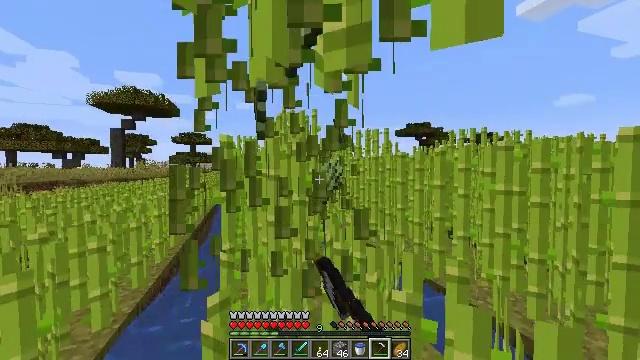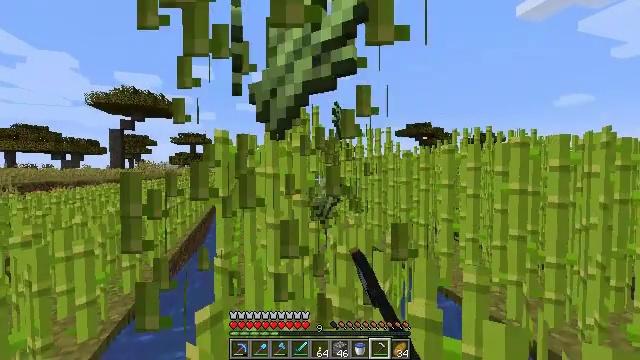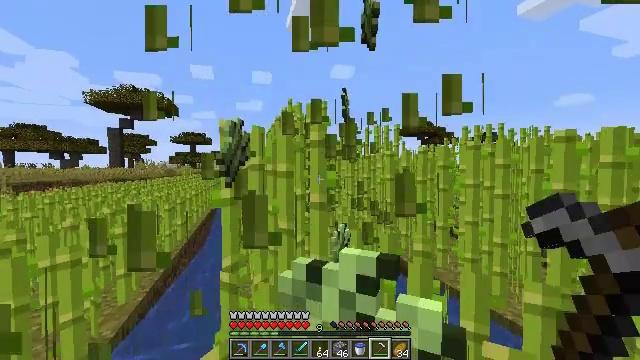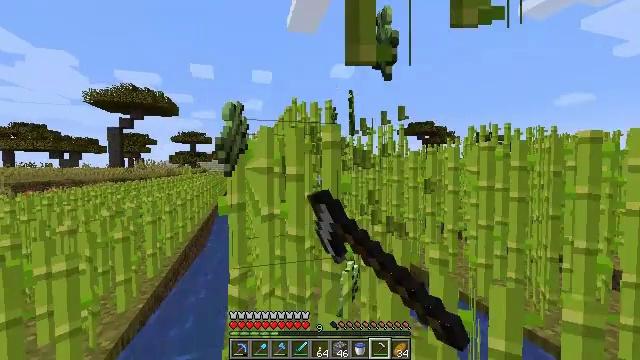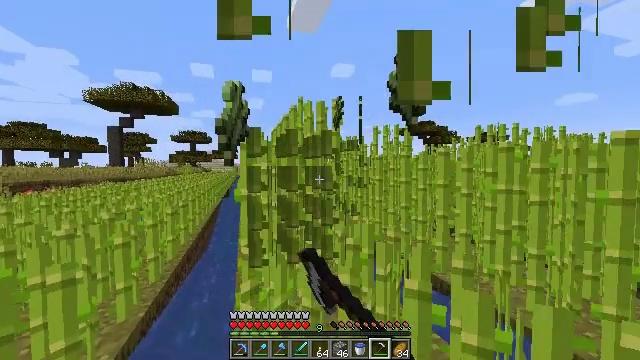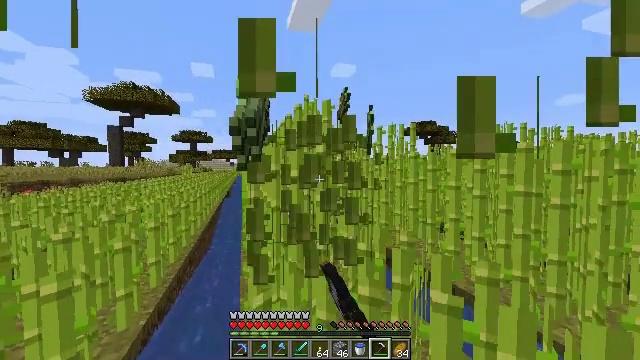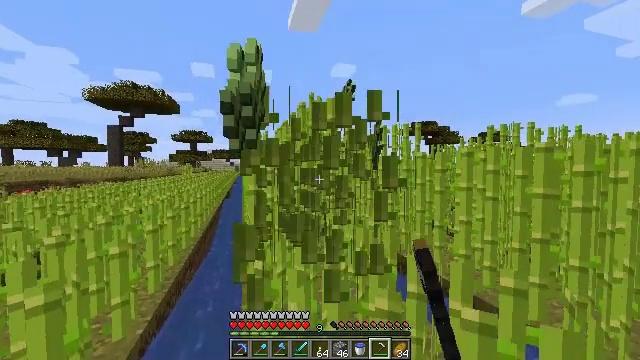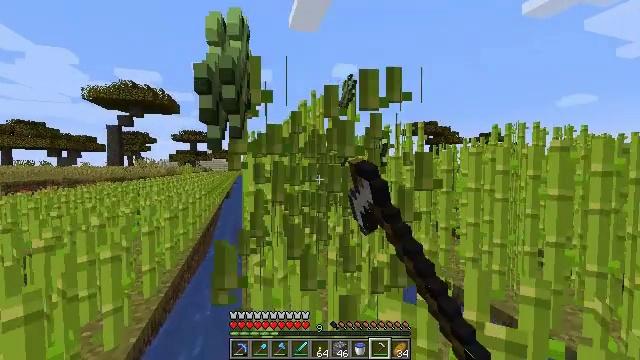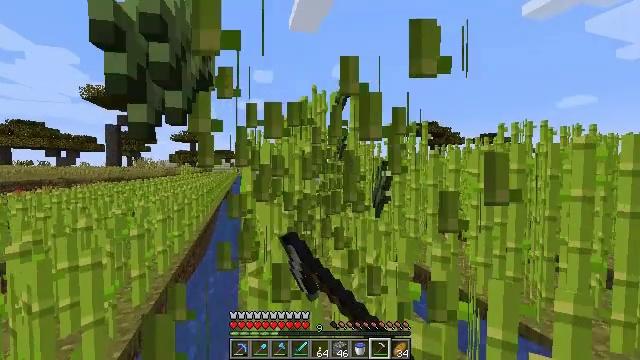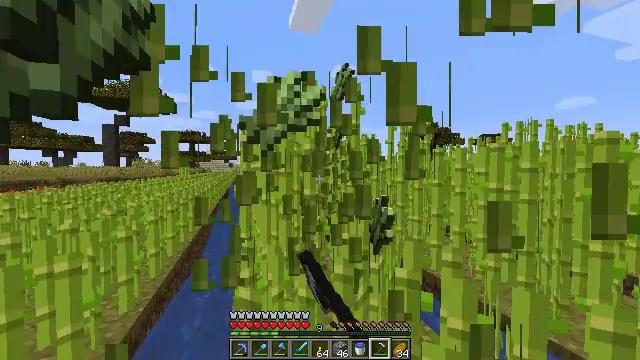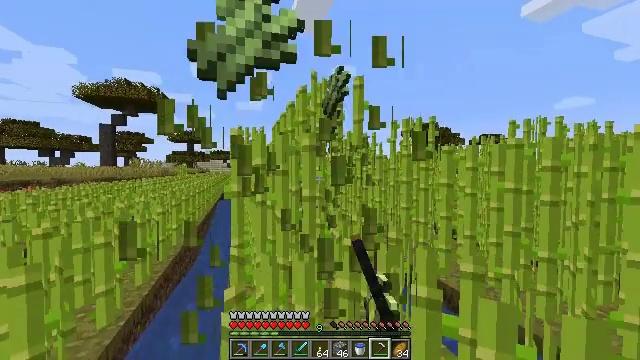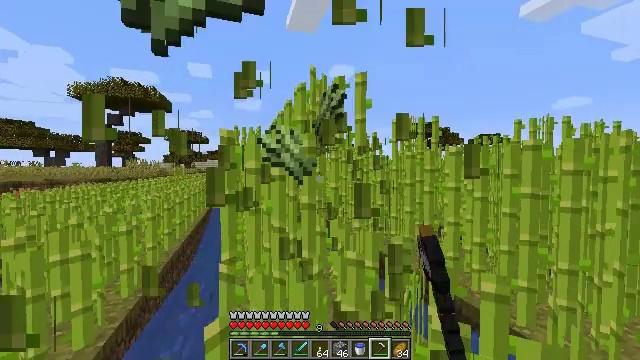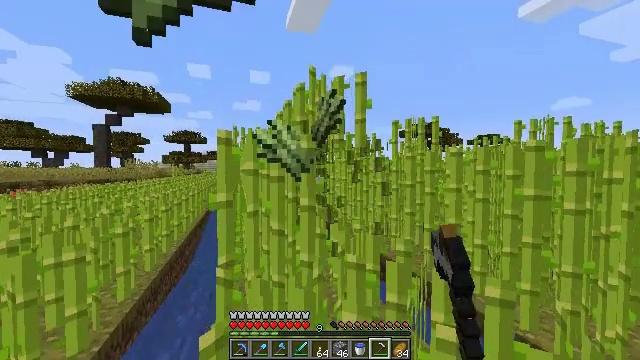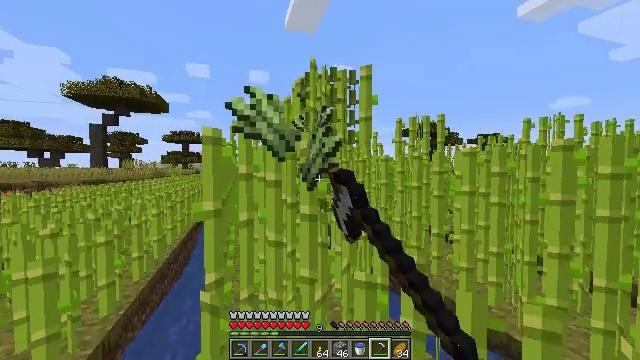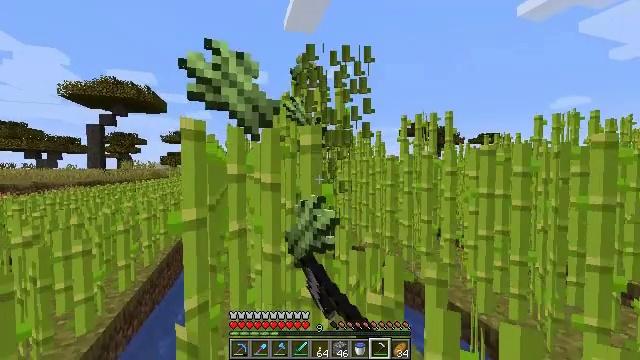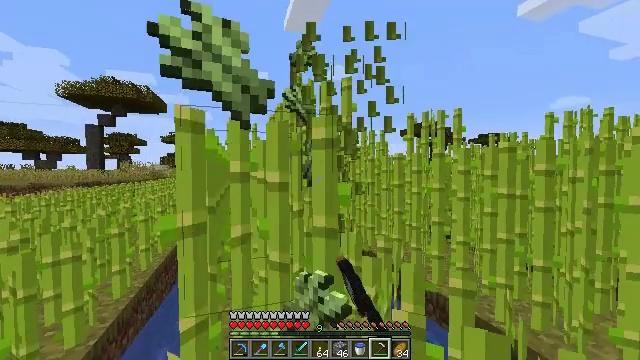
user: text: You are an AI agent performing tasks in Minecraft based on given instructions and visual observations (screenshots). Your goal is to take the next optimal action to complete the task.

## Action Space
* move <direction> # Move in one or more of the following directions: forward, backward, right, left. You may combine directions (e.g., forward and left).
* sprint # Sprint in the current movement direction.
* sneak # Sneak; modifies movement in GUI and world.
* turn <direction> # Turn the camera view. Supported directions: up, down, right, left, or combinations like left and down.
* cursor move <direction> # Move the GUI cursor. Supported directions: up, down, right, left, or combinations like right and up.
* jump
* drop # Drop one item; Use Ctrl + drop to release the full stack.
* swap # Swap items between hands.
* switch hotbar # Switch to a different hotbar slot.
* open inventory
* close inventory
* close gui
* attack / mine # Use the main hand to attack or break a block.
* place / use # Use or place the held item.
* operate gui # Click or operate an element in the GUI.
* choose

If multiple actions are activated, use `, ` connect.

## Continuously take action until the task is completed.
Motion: motion action
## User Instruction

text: Gather sugar cane for crafting.
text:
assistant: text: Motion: move forward and move left, attack / mine
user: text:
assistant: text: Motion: move forward and move left, attack / mine
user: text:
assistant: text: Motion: move forward and move left, attack / mine
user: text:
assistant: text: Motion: move forward and move left, attack / mine
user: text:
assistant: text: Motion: move forward and move left, attack / mine
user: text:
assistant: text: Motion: move forward, attack / mine
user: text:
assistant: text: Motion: move forward, attack / mine
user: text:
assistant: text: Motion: move forward, attack / mine
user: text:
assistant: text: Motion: move forward, attack / mine
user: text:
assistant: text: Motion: move forward, attack / mine
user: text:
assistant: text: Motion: move forward, attack / mine
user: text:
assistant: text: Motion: move forward, attack / mine
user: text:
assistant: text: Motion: move forward, attack / mine
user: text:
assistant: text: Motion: move forward, attack / mine
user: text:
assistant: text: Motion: move forward and move left, attack / mine
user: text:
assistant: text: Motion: move forward and move left, attack / mine
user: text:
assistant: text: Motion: move forward and move left, attack / mine
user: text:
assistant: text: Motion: move forward and move left, attack / mine
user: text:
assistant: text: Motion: move forward, attack / mine
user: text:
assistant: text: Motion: move forward, attack / mine
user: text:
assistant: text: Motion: move forward, attack / mine
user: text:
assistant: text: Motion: move forward, attack / mine
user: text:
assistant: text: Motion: move forward, attack / mine
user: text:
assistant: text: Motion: move forward, attack / mine
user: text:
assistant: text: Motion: move forward, attack / mine
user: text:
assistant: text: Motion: move forward and move left, attack / mine
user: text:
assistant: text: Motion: move forward and move left, attack / mine
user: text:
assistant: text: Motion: move forward and move left, attack / mine
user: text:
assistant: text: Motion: move forward and move left, attack / mine
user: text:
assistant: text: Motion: move forward, attack / mine